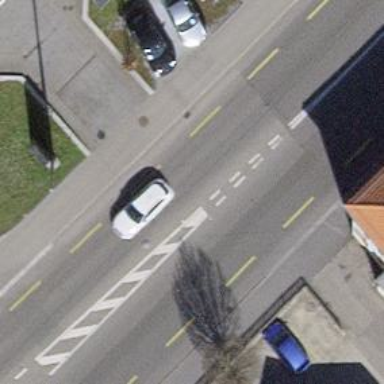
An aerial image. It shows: Primary road with asphalt surface. It has designated lane for cyclists and trolley wire for electric vehicles.